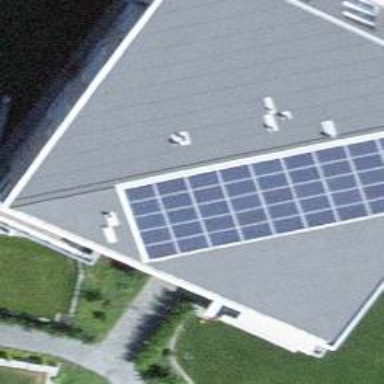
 consisting of solar photovoltaic panels."